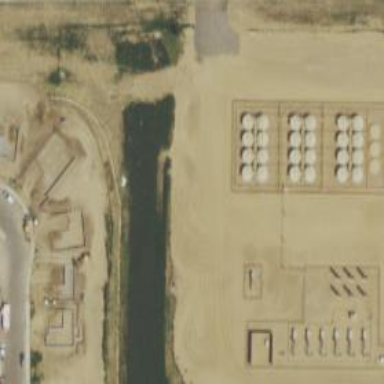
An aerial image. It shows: Storage tank with man-made structure.